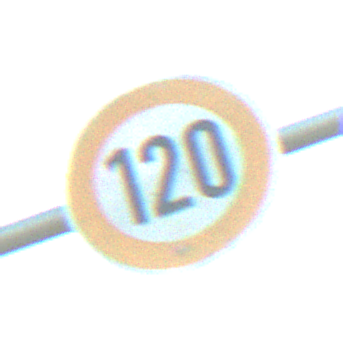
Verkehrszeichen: Geschwindigkeit120
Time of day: SunriseSunset
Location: Outdoor (Nature)
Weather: PartlyCloudy
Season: NotSpecified
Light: Natural